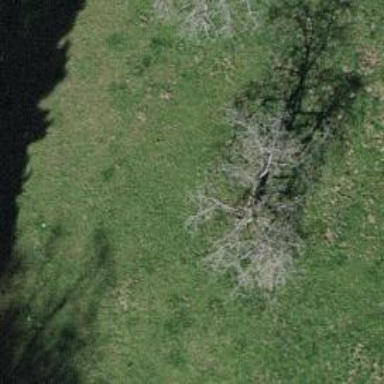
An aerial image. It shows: Single tag "natural: tree."